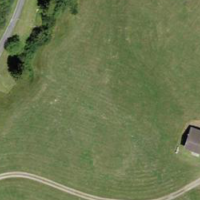
EUNIS habitat code: 24
Species observed at this site:
Parnassia palustris